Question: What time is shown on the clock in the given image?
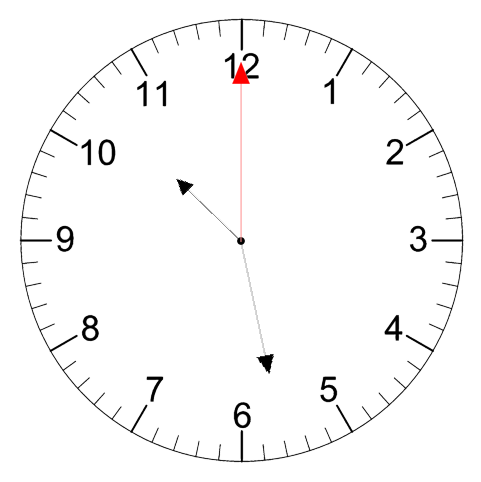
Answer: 10:28:00